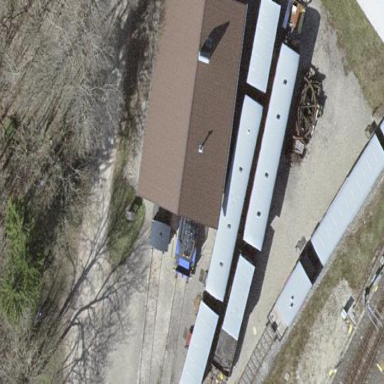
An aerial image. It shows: Transportation building with gabled roof.